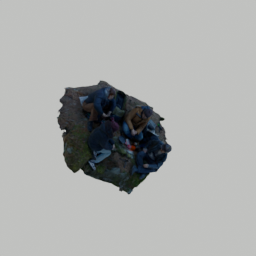
Label: people